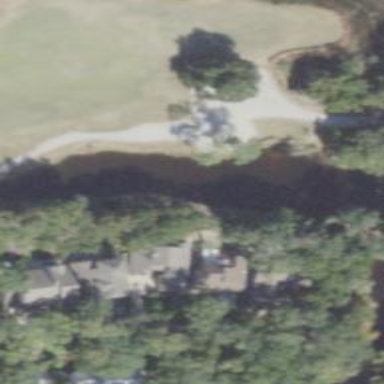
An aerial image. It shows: Path used for both walking and golf.